Field crop: maize
Growth stage: 1
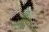
Species: datura